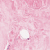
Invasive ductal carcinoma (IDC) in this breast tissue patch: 0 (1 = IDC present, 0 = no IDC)